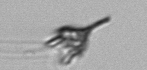
Label: Pyramimonas_longicauda